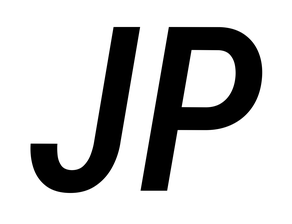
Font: Roboto-Italic_Condensed_Medium_Italic